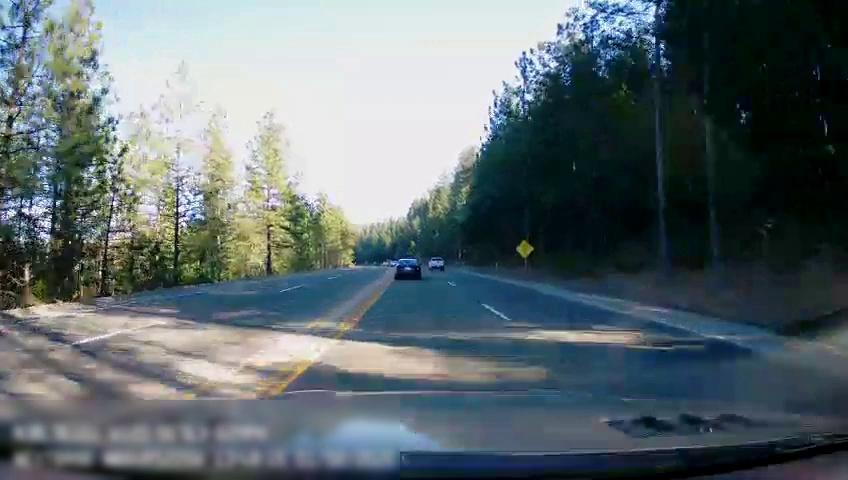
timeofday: Day
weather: Sunny
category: Drivable Space
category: Vehicles | Car
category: Vehicles | Truck
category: Lanes | Alternate Lane
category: Lanes | Current Lane
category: Lanes | Current Lane
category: Lanes | Opposite Lane
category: Lanes | Opposite Lane
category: Lanes | Opposite Lane
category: Traffic | Signs